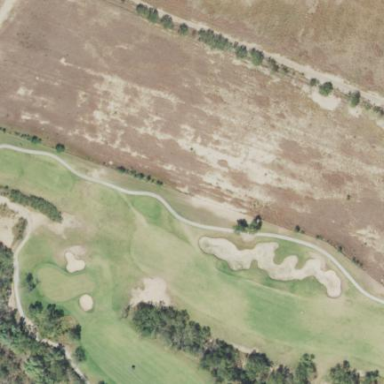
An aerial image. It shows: Golf rough area.